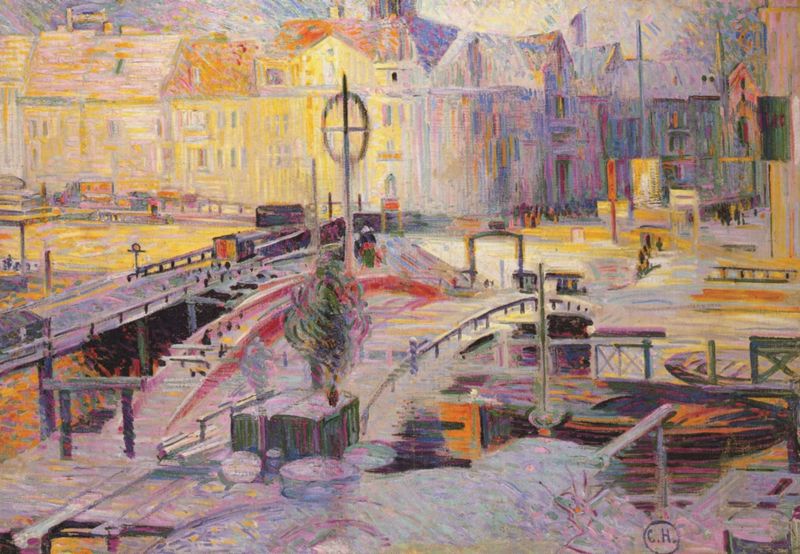
Titel: Brückenbau in Moabit
Künstler: Curt Herrmann
Institution: (Privatbesitz)
Schlagwörter: baum, blau, dunkel, gemälde, himmel, schatten, wasser, weiß, fluss, gelb, grün, impressionismus, landschaft, menschen, see, stadt, ufer, abend, bunt, fenster, frankreich, hell, holz, kreide, licht, orange, paris, pastell, renoir, schwarz, strasse, toulouse lautrec, dach, gebäude, haus, rot, schnee, zaun, expressionismus, leute, malerei, signatur, häuser, sonnenaufgang, brücke, gewässer, kanal, rauch, sonne, personen, person, rosa, boot, boote, kahn, bewegt, schiff, schiffe, ecke, ansicht, bogen, fassade, fassaden, ort, venedig, mast, abstrakt, dorf, dächer, farbe, lila, sonnenuntergang, violett, kahl, winter, van gogh, hafen, industrie, masten, häuschen, pier, steg, untergang, aufgang, geländer, striche, tor, ortschaft, kreuz, expressionistisch, kreuzung, monogramm, lautrec, bier, heiter, toulouse, strassen, tannenbaum, bote, autos, maibaum, brücken, amsterdam, grachten, buntstift, häuserzeile, pointillismus, gondel, gondeln, strassenkreuzung, irreal, waren, barke, mesch, barkasse, farbgebung, haafe, krenz, c.h., fassande, irreale farbgebung, 20. jahrhundert, ch, 1920, weege, scjmee, briecle, fehlfarben, rnbrücke